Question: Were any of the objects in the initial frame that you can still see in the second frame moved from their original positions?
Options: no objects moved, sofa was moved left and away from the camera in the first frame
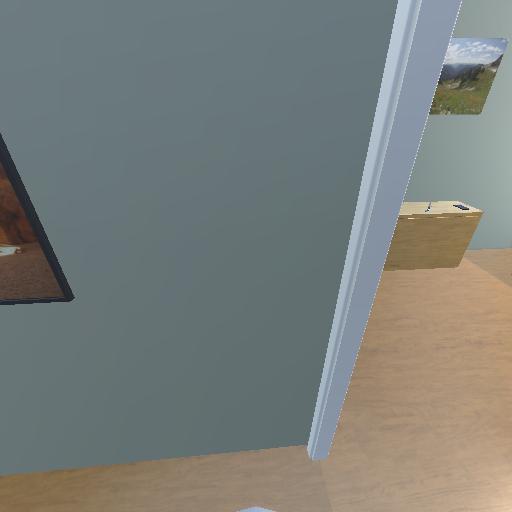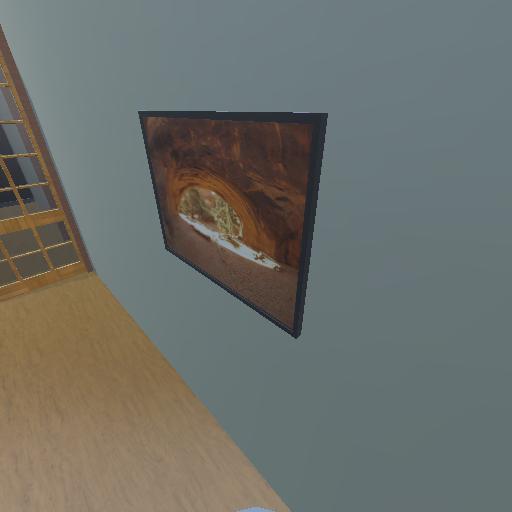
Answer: no objects moved